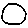
Label: moon